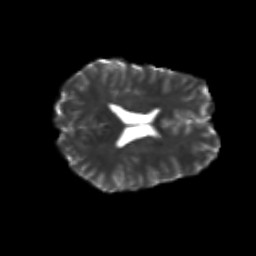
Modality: T2w
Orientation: axial
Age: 20
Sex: female
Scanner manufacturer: siemens
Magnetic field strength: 3 T
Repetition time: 3.5 s
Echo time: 0.113 s